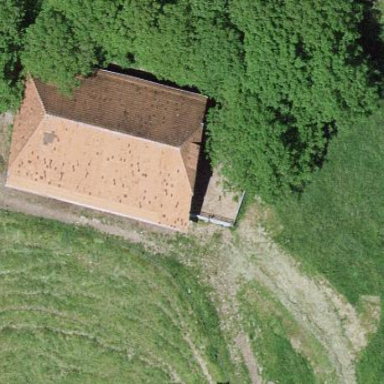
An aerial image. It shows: Rural barn.